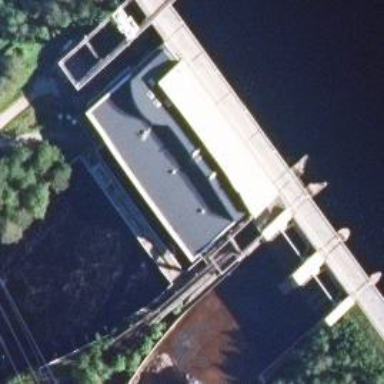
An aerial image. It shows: Hydro power generator.